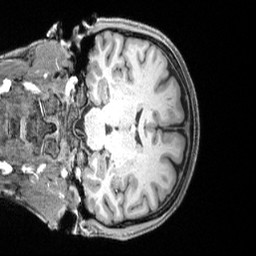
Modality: T1w
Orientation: coronal
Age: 44
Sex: female
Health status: healthy
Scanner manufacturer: siemens
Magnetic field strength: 3 T
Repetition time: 2.4 s
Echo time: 0.00222 s